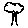
Label: tree